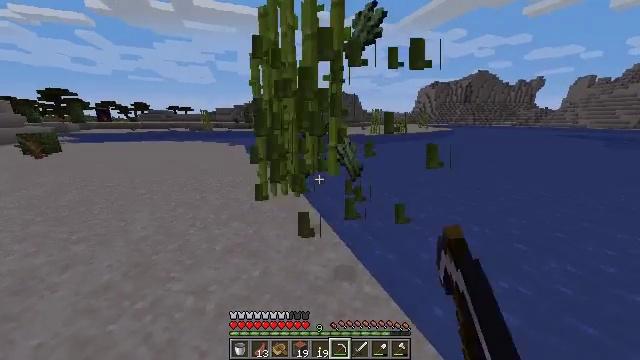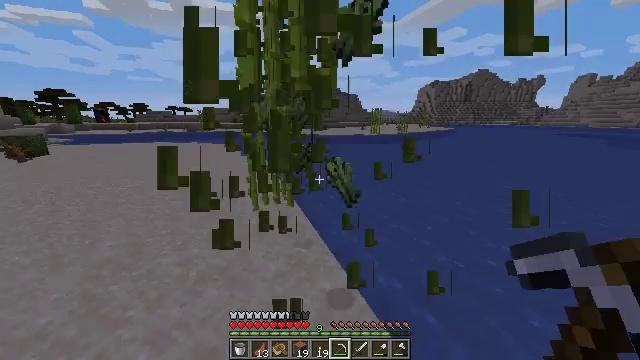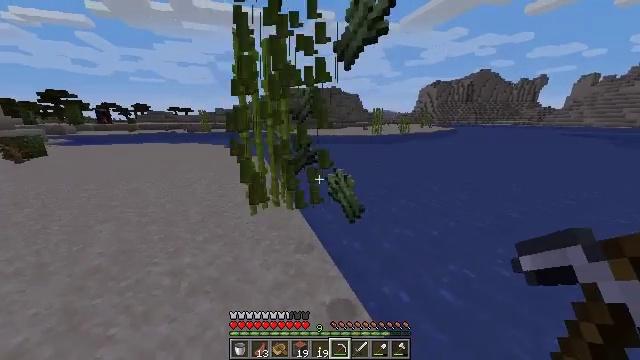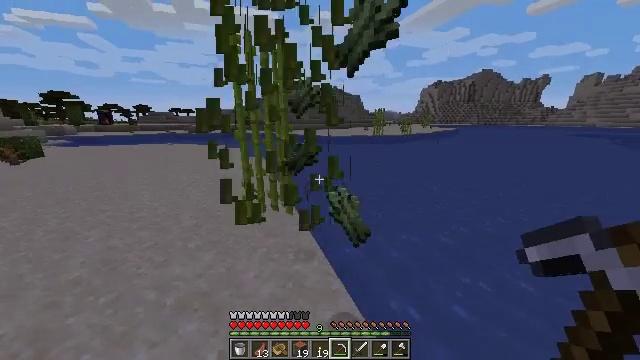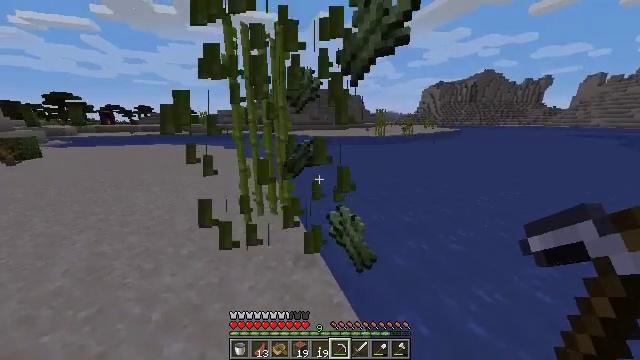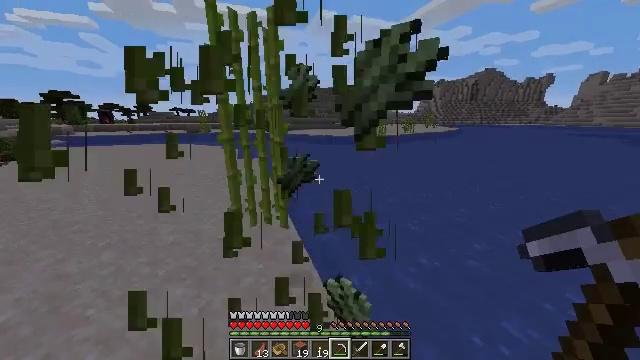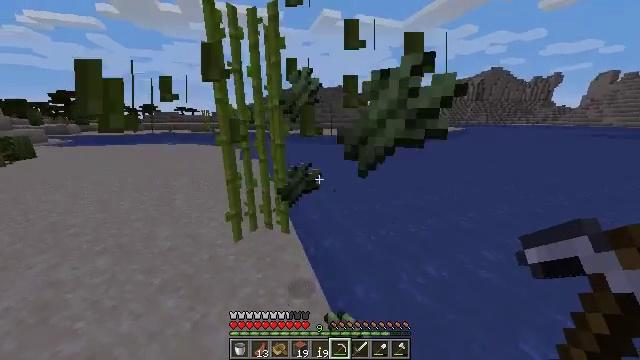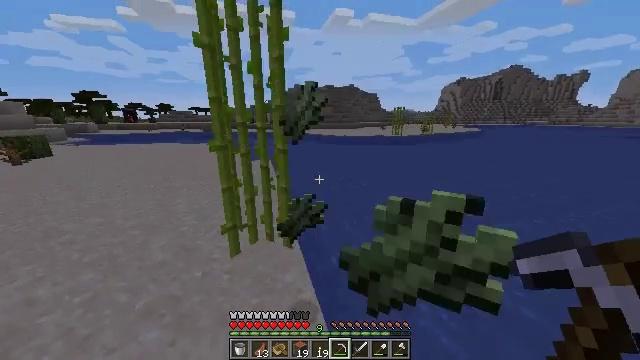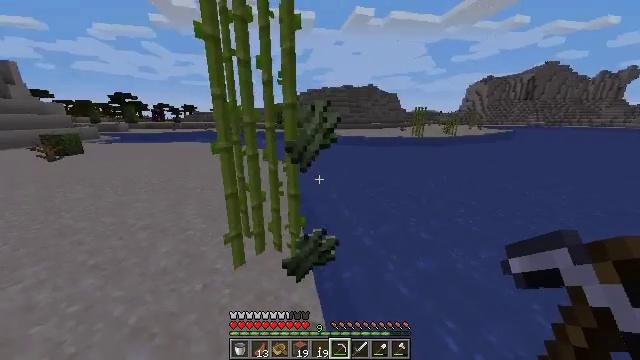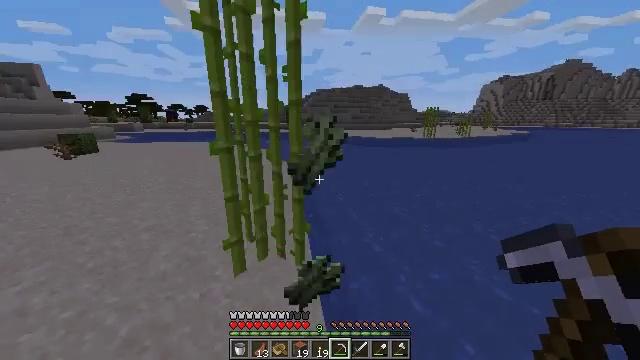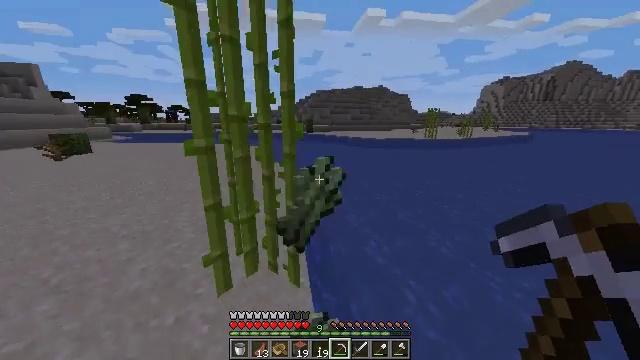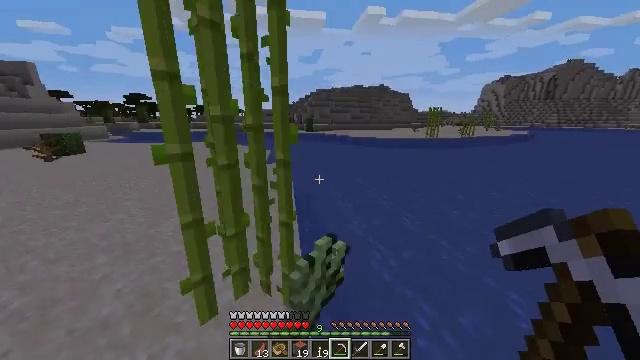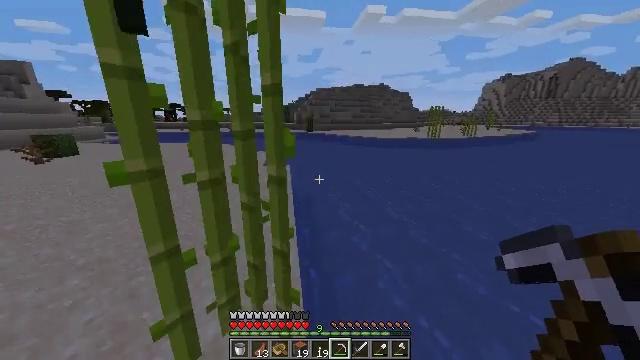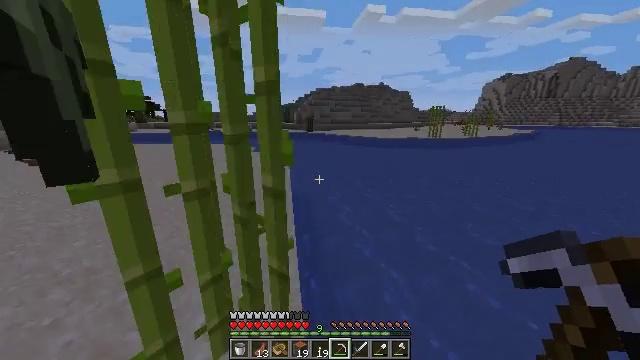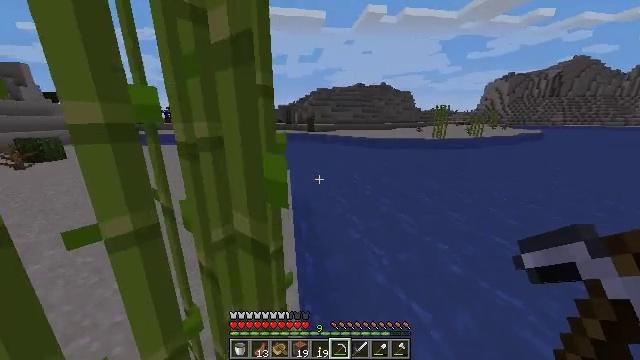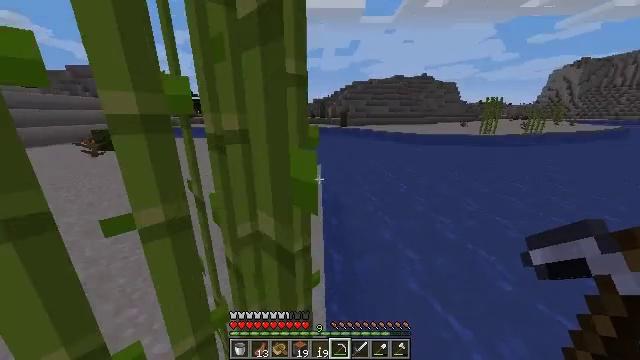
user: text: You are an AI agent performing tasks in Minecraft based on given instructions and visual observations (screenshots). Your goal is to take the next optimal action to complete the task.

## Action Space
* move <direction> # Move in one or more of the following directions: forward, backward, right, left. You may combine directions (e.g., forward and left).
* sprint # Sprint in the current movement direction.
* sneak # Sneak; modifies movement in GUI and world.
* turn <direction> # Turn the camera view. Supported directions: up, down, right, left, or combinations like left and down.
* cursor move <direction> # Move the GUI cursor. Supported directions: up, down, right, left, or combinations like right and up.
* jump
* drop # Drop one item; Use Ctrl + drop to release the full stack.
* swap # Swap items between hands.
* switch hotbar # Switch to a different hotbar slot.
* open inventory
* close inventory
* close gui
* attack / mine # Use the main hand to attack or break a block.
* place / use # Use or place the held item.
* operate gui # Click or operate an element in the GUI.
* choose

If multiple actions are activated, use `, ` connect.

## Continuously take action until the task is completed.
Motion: motion action
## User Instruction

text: Mine the sugar cane near rivers.
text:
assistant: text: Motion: move forward, attack / mine
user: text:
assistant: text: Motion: move forward, attack / mine
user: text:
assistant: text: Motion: move forward, attack / mine
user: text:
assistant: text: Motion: move forward, attack / mine
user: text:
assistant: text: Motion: move forward, attack / mine
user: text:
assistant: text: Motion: move forward, attack / mine
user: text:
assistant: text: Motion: move forward, turn left, attack / mine
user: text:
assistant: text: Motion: move forward, turn left, attack / mine
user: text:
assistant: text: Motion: move forward, turn left, attack / mine
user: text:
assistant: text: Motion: move forward, attack / mine
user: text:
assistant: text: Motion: move forward, attack / mine
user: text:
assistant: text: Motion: move forward, attack / mine
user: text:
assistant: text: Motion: move forward, attack / mine
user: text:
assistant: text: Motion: move forward, attack / mine
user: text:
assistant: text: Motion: move forward, turn left and down, attack / mine
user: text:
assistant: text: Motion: move forward, turn left and down, attack / mine
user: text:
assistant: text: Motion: move forward, turn left and down, attack / mine
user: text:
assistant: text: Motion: move forward, turn left and down, attack / mine
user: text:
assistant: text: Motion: move forward, turn left and down, attack / mine
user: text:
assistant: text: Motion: move forward, attack / mine
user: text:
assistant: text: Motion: move forward, turn left, attack / mine
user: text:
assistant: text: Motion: move forward, turn left, attack / mine
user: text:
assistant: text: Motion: move forward, turn left, attack / mine
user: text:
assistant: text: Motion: move forward, turn left
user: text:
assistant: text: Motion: move forward, turn left and up
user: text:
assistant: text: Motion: move forward, turn left
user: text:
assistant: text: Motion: move forward, turn left
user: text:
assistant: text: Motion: move forward, turn left and down
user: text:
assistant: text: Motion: move forward, turn left and down
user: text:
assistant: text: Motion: move forward, turn left and down